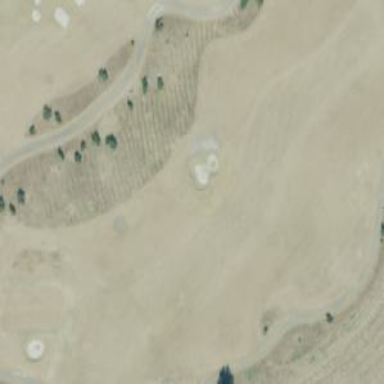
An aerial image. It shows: Golf fairway in the image.